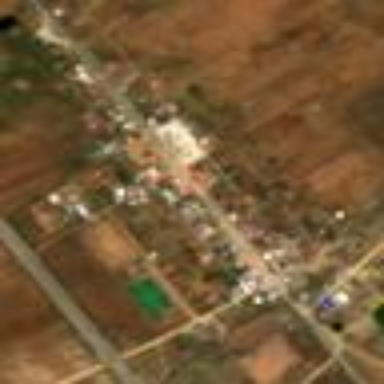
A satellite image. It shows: Rural residential area in village.